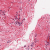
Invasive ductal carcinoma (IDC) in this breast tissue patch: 0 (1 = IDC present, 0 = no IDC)